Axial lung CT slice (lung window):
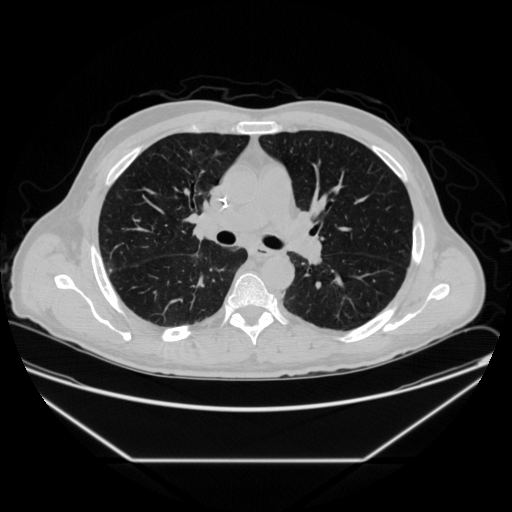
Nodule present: yes
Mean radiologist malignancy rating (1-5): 2.667